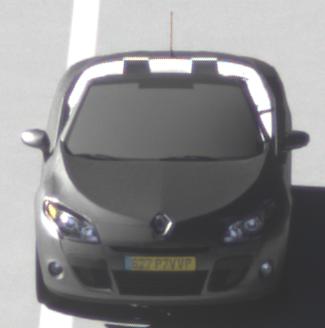
Make: Renault
Model: Mégane Coupé-Cabriolet 1.6 16V 110
Detailed model: Mégane (III) Coupé-Cabriolet
Model produced from: 2010/06
Model produced until: 2013/03
Doors: 2
Color: gray
Road condition: dry road
Daytime: midday
Contrast: high contrast